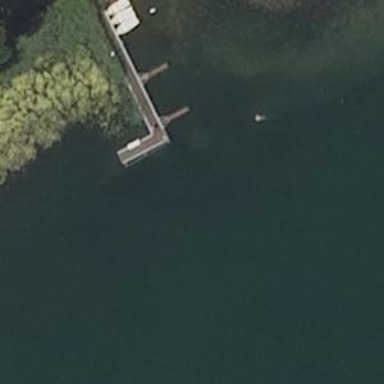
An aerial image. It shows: Man-made pier.